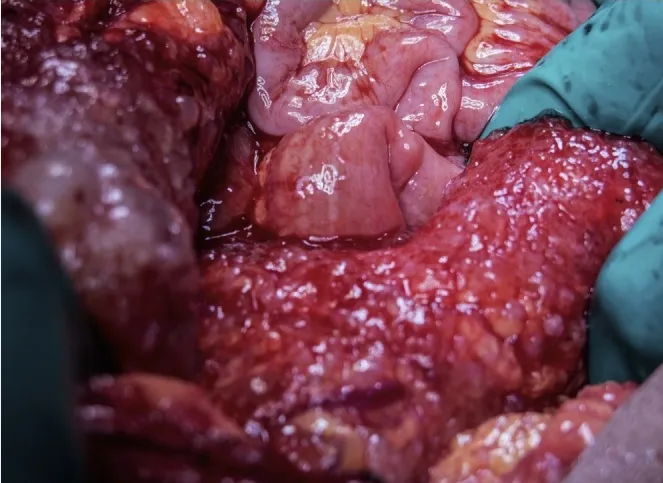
A) Extensive peritoneal disease with carpet-like thick mucoid deposits.
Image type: medical_photograph (other_medical_photograph)